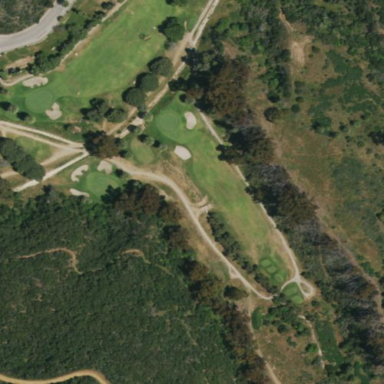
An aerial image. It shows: Lush grass fairway on golf course.